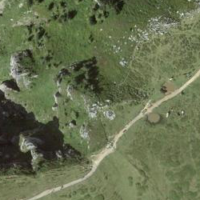
EUNIS habitat code: 26
Species observed at this site:
Platanthera bifolia
Ichthyosaura alpestris
Parnassia palustris
Rupicapra rupicapra
Silene acaulis